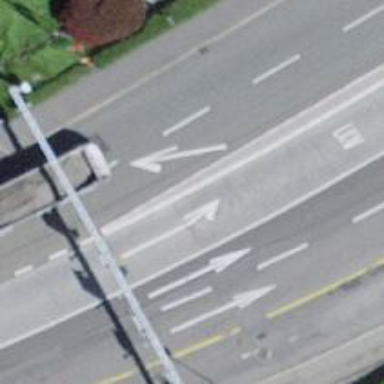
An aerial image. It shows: Public transport stop position.